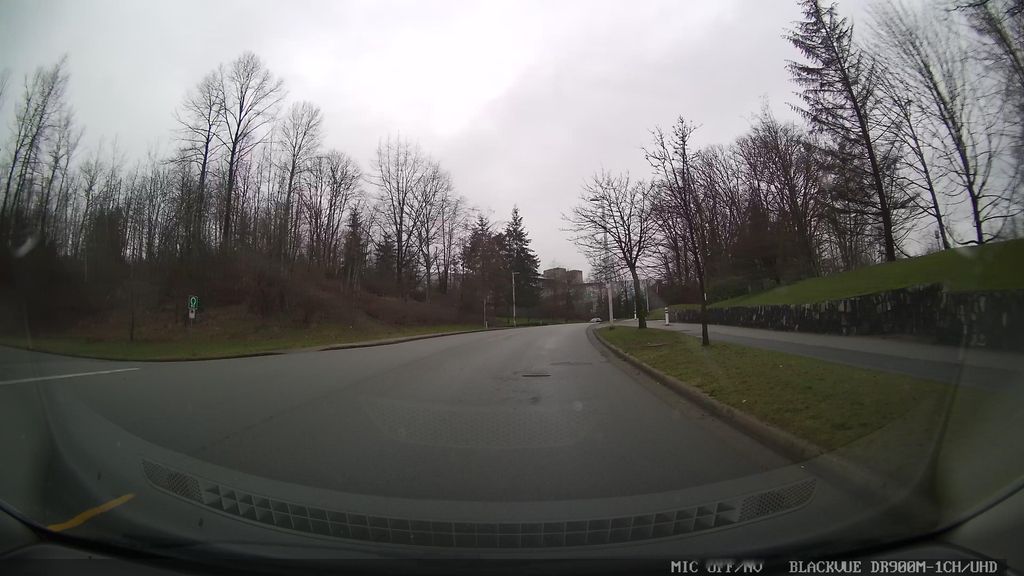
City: vancouver